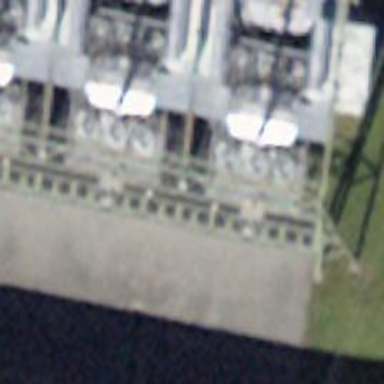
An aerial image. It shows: Insulator used in power systems.